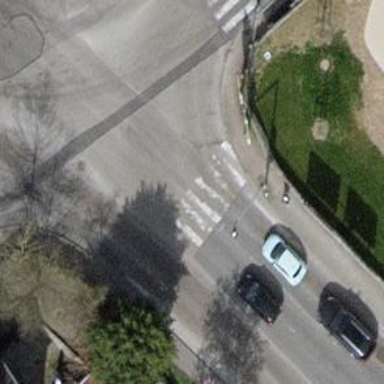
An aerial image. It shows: Crossing with traffic signals. It is zebra crossing.